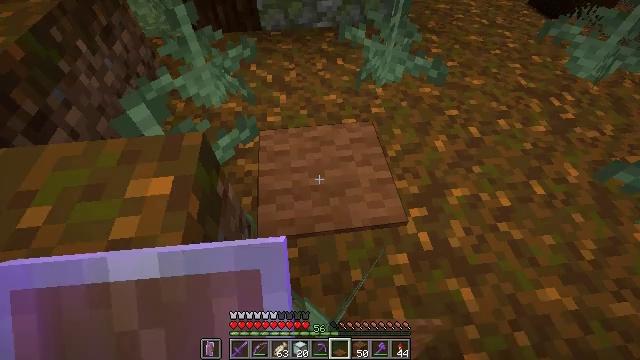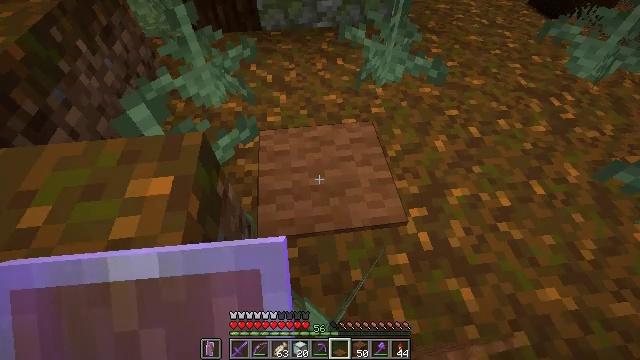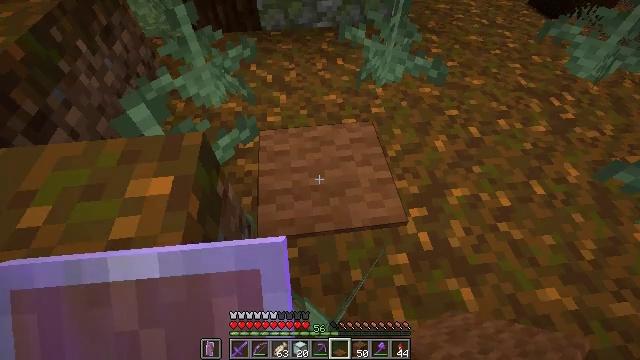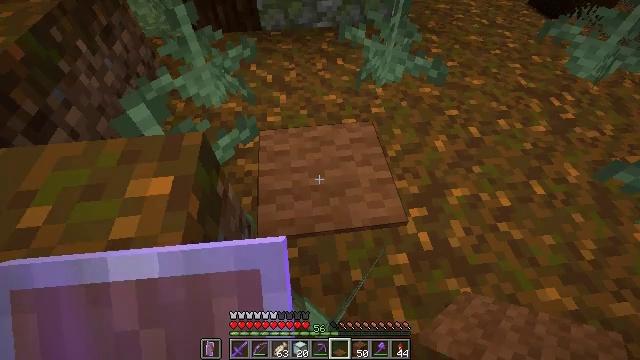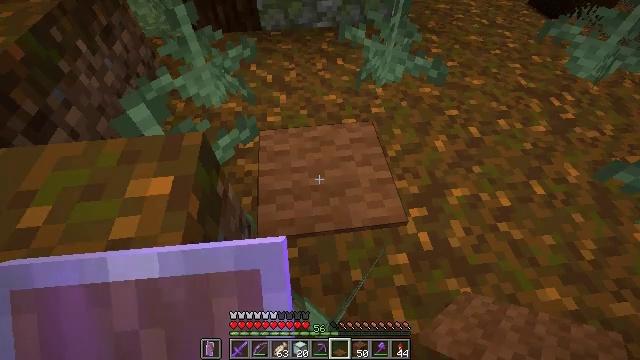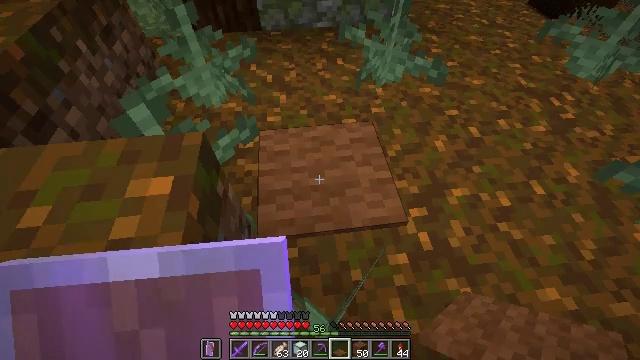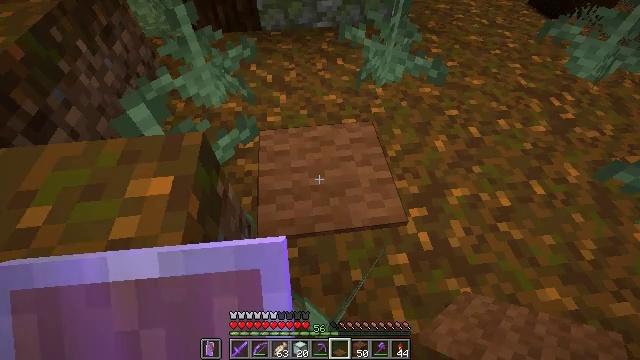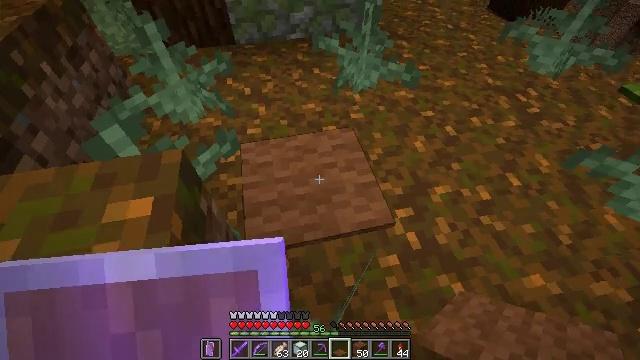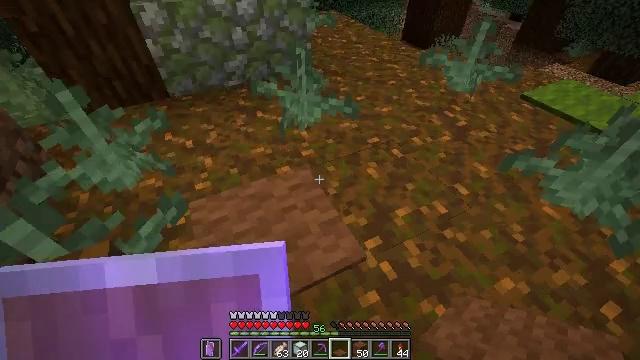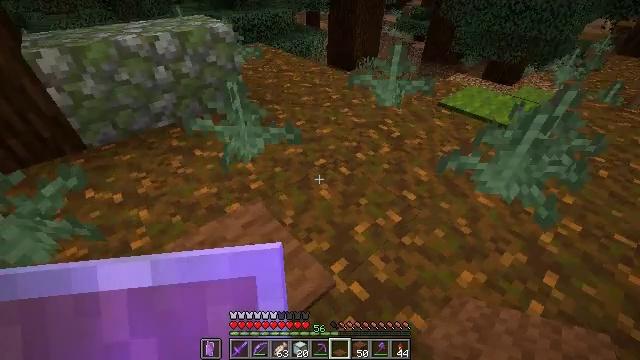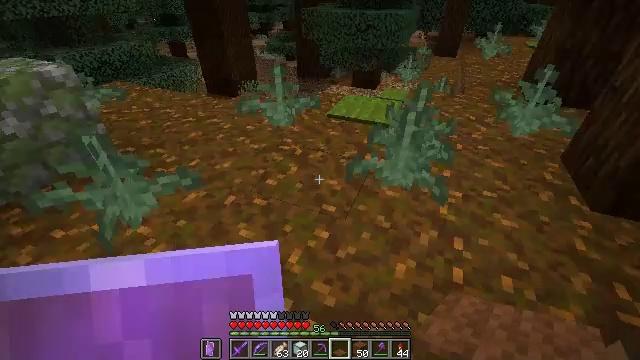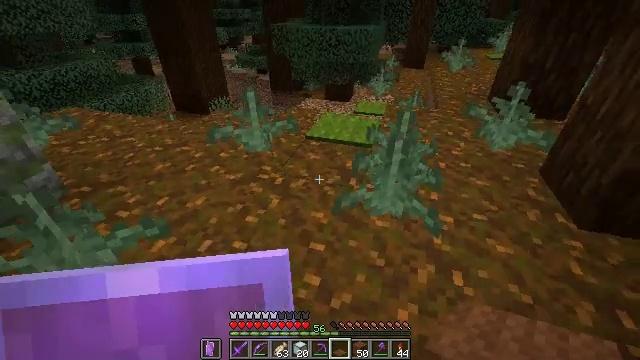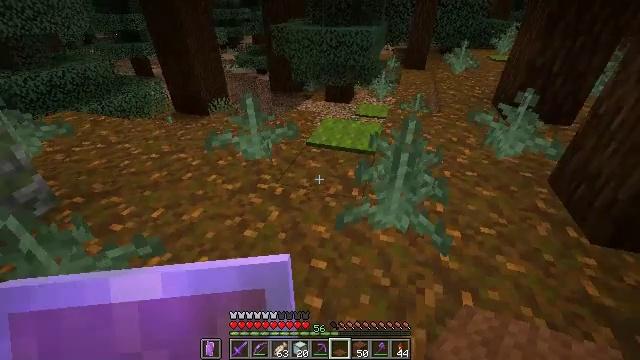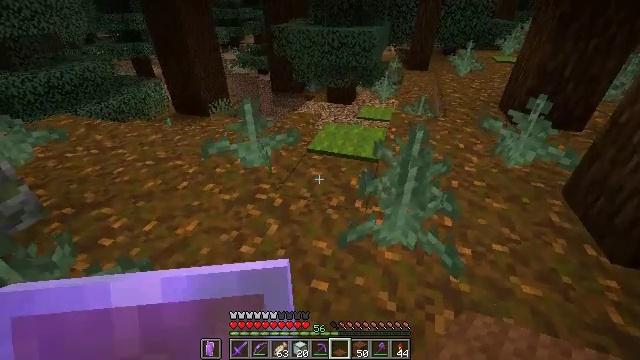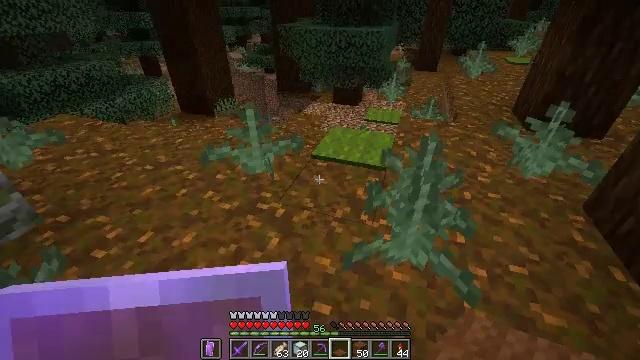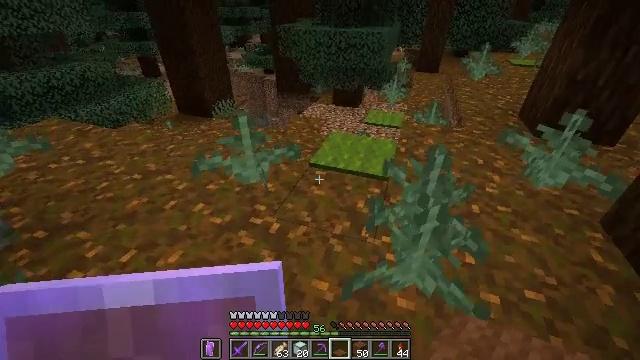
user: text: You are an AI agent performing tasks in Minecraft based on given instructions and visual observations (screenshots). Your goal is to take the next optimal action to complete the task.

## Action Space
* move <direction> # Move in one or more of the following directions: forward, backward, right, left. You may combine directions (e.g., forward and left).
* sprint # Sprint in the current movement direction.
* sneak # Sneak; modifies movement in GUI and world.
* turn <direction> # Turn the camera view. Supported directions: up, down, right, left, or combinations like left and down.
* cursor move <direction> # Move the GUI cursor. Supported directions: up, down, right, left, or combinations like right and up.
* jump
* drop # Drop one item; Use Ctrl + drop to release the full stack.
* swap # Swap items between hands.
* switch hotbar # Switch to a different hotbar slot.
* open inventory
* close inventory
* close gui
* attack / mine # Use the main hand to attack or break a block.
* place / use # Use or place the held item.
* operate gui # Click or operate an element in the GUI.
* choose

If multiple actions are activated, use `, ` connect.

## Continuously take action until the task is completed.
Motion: motion action
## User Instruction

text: Remove the green carpet from the floor.
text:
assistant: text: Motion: no_op
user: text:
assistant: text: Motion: no_op
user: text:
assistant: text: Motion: no_op
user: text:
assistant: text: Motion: no_op
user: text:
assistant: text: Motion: no_op
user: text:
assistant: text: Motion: no_op
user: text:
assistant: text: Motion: turn right and up
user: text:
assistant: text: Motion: move forward, turn right and up
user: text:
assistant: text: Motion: move forward, turn right and up
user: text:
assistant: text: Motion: move forward, turn right and up
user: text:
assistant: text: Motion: move forward, turn right and up
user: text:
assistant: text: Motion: move forward
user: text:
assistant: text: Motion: move forward
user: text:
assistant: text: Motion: move forward, turn left
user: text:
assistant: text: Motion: move forward and move right
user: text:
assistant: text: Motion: move forward and move right
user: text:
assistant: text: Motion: move forward and move right, turn right
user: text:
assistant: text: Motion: move forward and move right, turn right
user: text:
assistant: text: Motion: move forward, turn right
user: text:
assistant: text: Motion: no_op
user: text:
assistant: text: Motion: no_op
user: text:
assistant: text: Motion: turn down
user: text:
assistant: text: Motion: turn left and down
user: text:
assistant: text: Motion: turn left
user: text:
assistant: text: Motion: turn left
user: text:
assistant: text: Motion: turn left
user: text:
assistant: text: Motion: no_op
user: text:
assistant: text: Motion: no_op
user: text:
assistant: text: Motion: no_op
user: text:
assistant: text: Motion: move forward